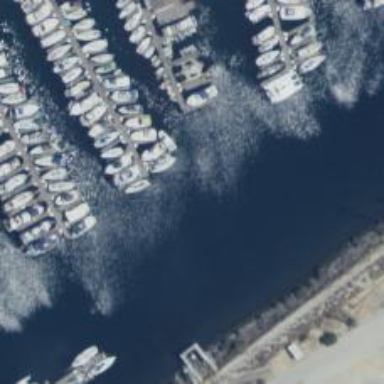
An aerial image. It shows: Marina area for leisure land.